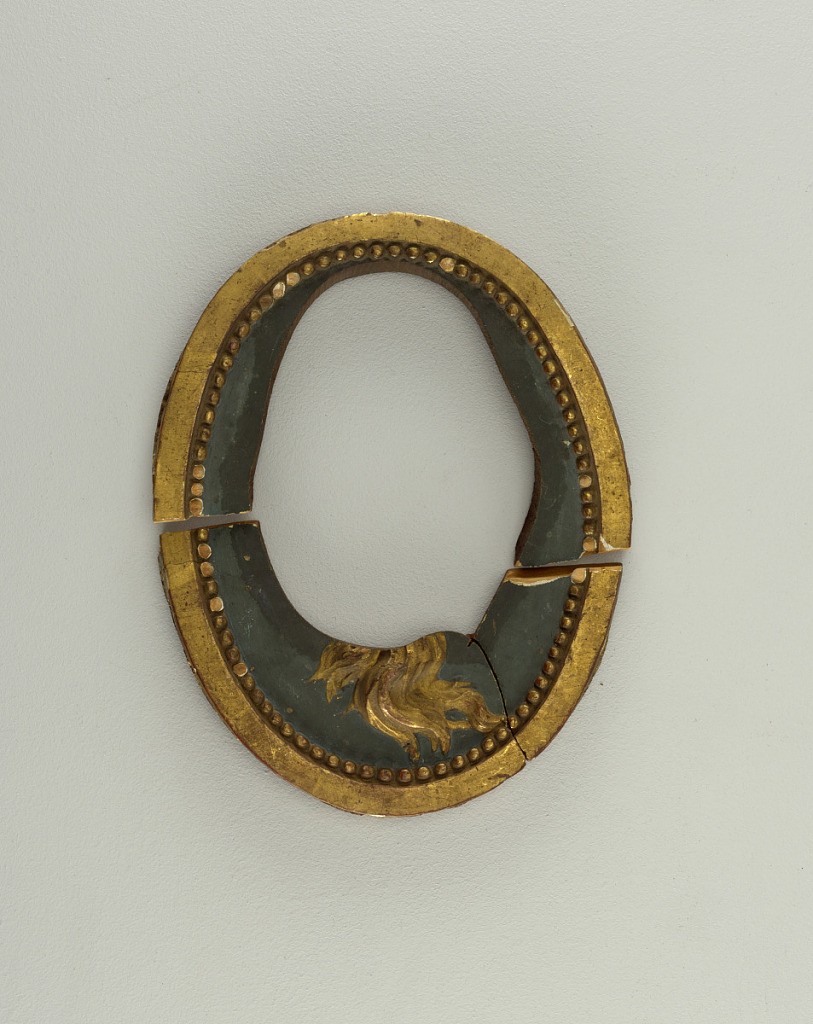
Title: Fragment, medallion
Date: late 18th century
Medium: wood, painted and gilded
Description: Broken in 3 pieces